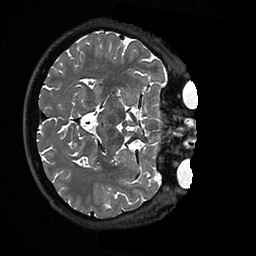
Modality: T2w
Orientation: axial
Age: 48
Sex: male
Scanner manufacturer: ge
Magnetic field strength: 3 T
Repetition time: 3.202 s
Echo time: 0.06623 s